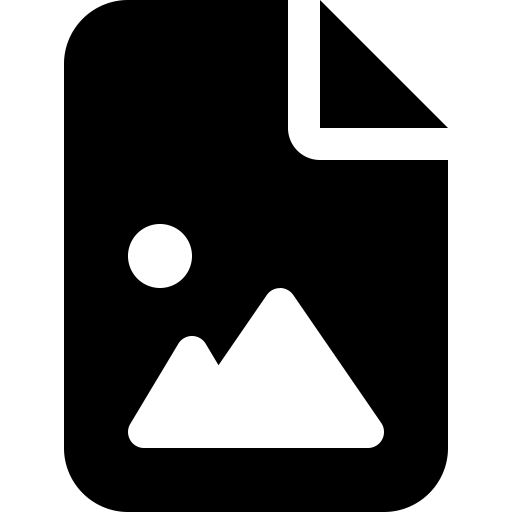
Tags: icon, FontAwesome, fa-icon, solid, file, image